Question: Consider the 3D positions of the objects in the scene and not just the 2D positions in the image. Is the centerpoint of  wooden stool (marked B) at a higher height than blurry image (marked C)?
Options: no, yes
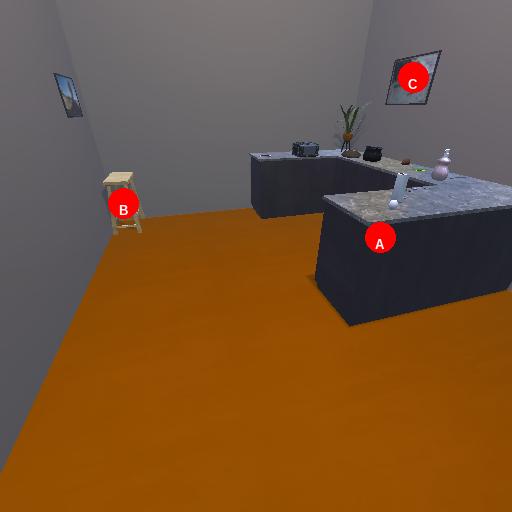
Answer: no